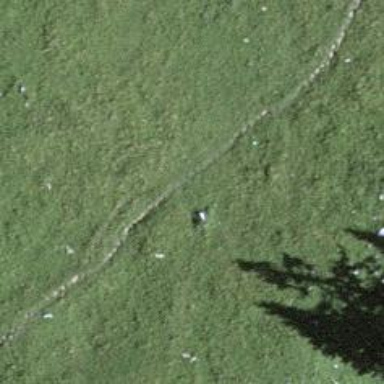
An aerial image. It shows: Path.